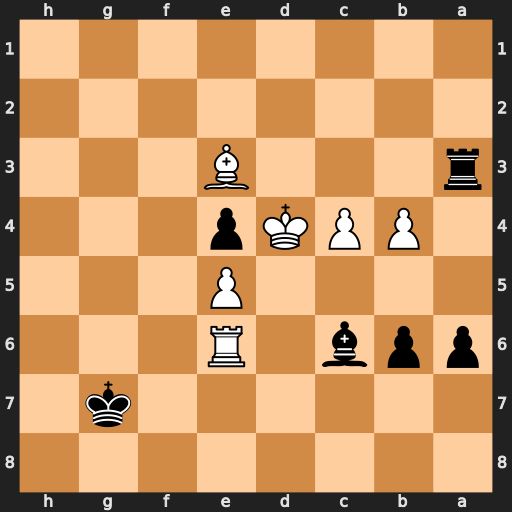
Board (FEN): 8/6k1/ppb1R3/4P3/1PPKp3/r3B3/8/8
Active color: b
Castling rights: -
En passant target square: -
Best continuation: Rd3#